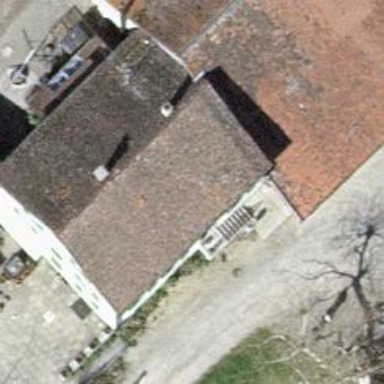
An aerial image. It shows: Restaurant.